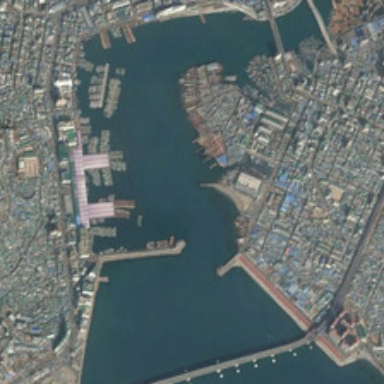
Some boats are in a port near many buildings .